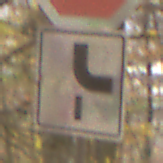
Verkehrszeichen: VerlaufVorfahrtsstrasse10
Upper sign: Stop
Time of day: MorningAfternoon
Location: Outdoor (Nature)
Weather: Overcast
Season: Autumn
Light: Natural